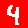
Digit: 4